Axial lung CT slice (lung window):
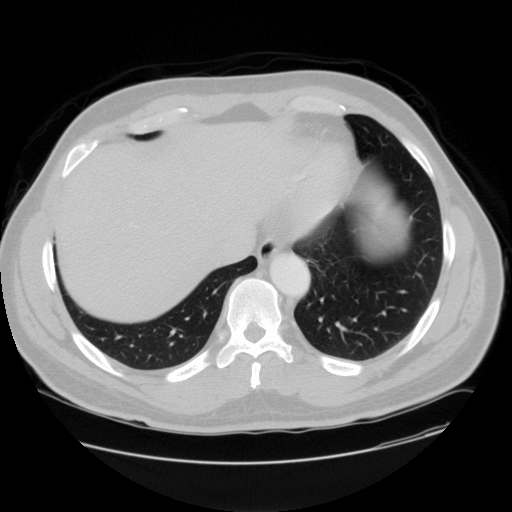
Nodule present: no